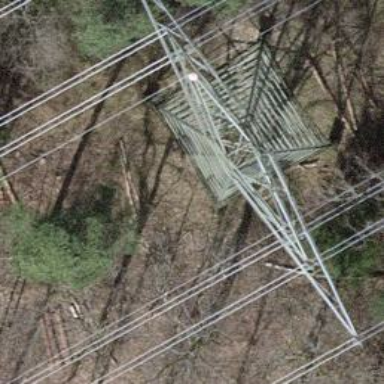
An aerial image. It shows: Power line is depicted.